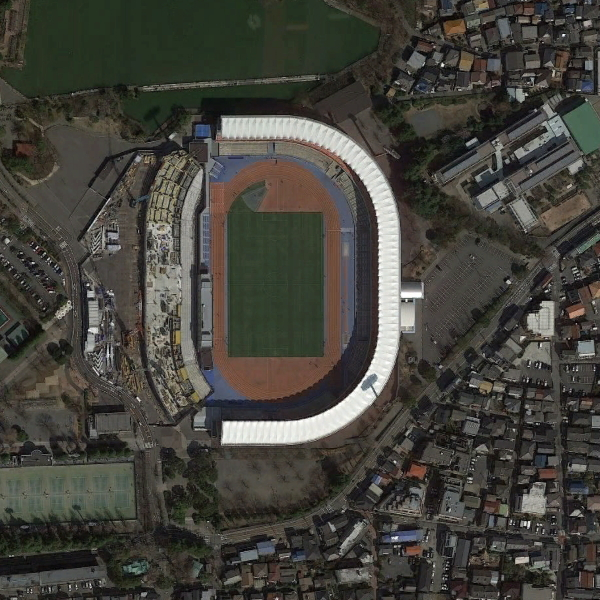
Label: Stadium